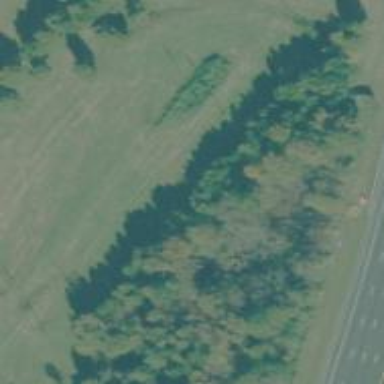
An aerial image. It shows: Semi-evergreen woodland with mixed leaf types.